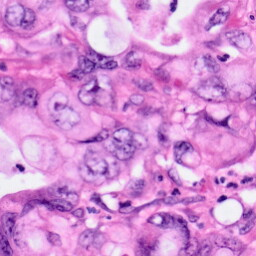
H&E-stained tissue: Pancreatic